You are looking at the envelope spectrum of a bearing's vibration signal. The marked vertical lines are the theoretical fault frequencies for the outer race, inner race, rolling elements, and cage. Determine the bearing's health state. Answer with exactly one of: normal, inner_race, outer_race, ball.
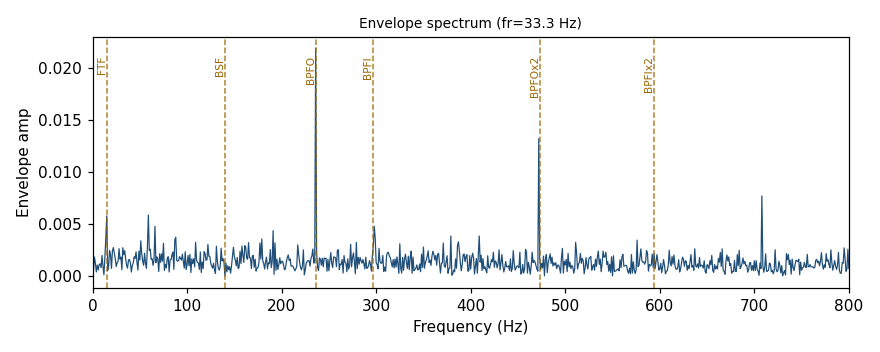
Answer: outer_race